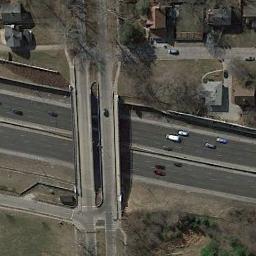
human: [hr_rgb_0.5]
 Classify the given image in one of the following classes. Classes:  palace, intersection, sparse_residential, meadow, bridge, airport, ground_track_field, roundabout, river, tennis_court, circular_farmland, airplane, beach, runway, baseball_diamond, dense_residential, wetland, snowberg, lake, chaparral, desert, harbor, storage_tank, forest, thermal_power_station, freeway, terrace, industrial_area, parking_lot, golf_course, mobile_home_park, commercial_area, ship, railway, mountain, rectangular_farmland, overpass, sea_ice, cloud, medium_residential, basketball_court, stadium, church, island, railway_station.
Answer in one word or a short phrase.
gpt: overpass